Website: macys
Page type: gifting
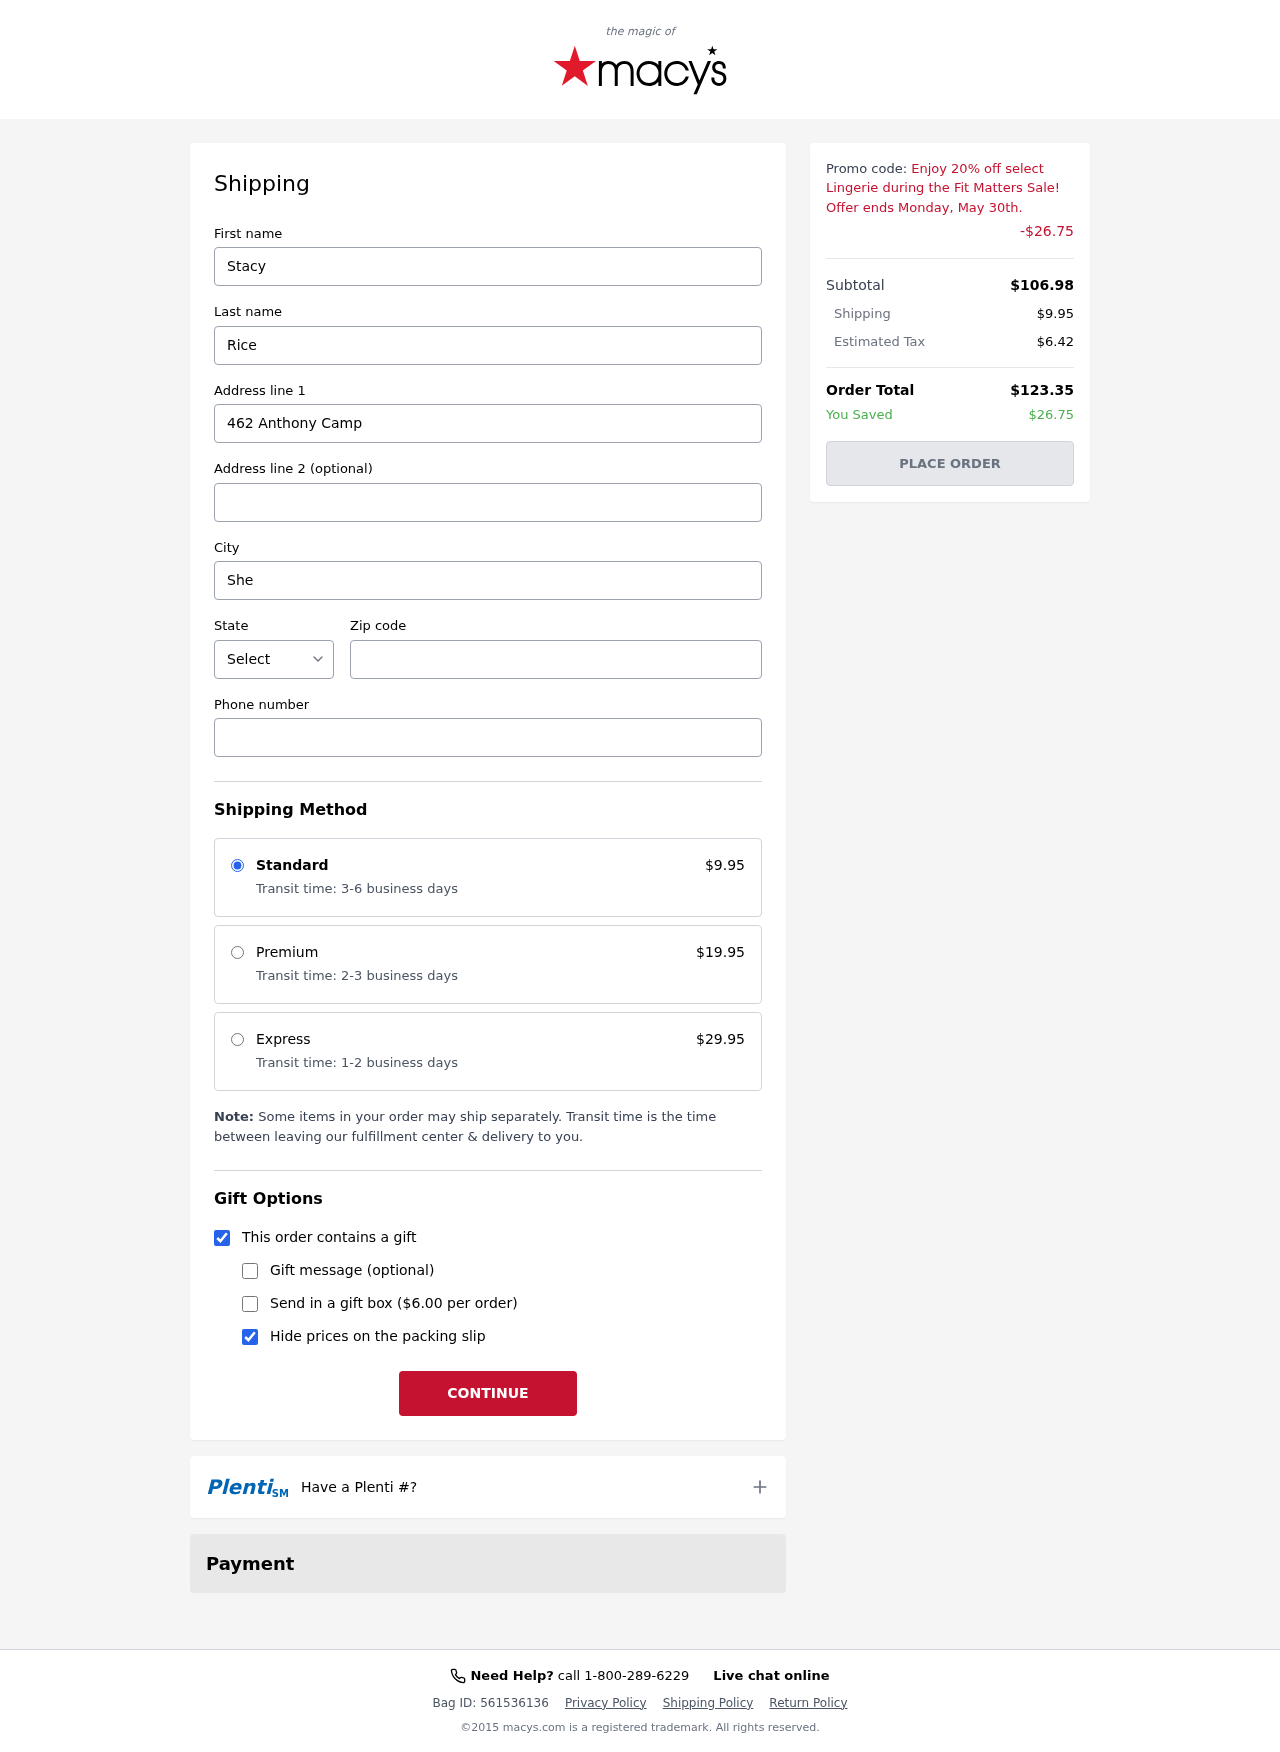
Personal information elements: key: PII_CITY
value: Sherichester
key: PII_FIRSTNAME
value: Stacy
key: PII_LASTNAME
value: Rice
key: PII_PHONE
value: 2033382869
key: PII_POSTCODE
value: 07375
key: PII_STATE_ABBR
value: KS
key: PII_STREET
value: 462 Anthony Camp
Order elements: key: ORDER_SHIPPING_COST
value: $9.95
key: ORDER_DISCOUNT
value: -$26.75
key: ORDER_SUBTOTAL
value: $106.98
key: ORDER_TAX
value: $6.42
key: ORDER_TOTAL
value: $123.35
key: ORDER_SAVINGS
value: $26.75